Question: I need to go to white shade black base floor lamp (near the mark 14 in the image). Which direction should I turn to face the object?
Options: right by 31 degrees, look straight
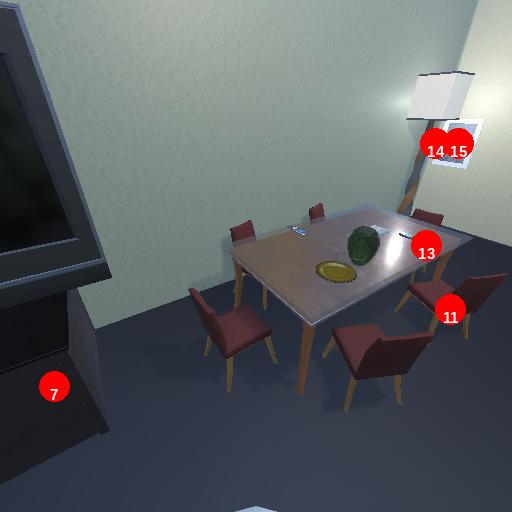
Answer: right by 31 degrees